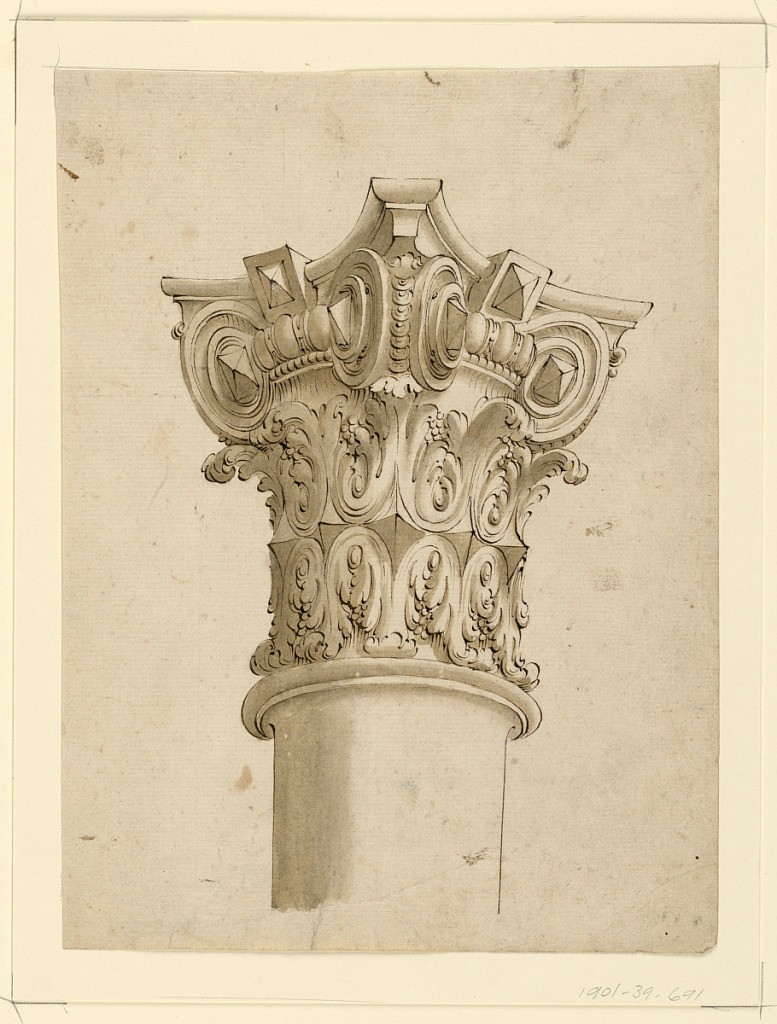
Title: Corner View of Composite Capital
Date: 1625–1650
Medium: Black chalk, pen and ink, brush and bistre on paper
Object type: Drawing
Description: Decorated with two rows of calyxes.